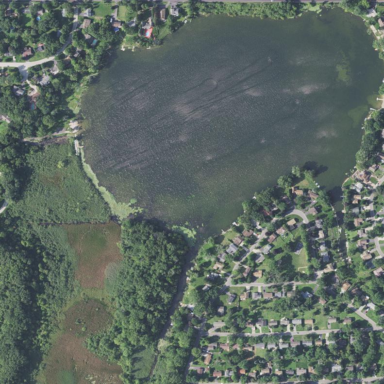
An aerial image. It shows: Beautiful lake surrounded by nature.